Field crop: maize
Growth stage: 2
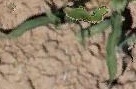
Species: maize